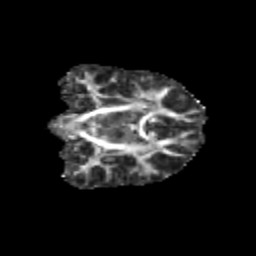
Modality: FA
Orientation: coronal
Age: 10
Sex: female
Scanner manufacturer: siemens
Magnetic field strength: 3 T
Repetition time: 3.8 s
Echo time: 0.07 s